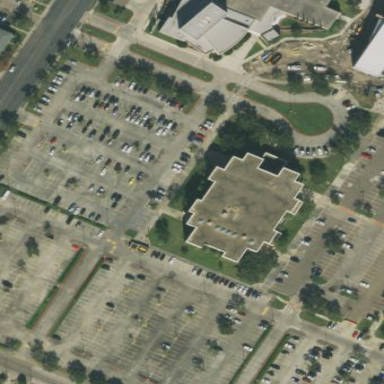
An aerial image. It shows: College building.